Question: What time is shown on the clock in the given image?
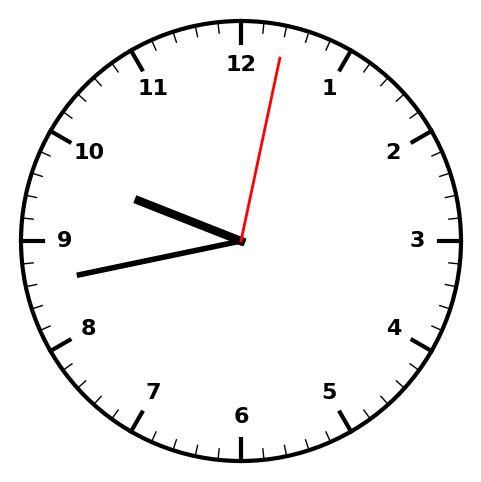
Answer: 09:43:02